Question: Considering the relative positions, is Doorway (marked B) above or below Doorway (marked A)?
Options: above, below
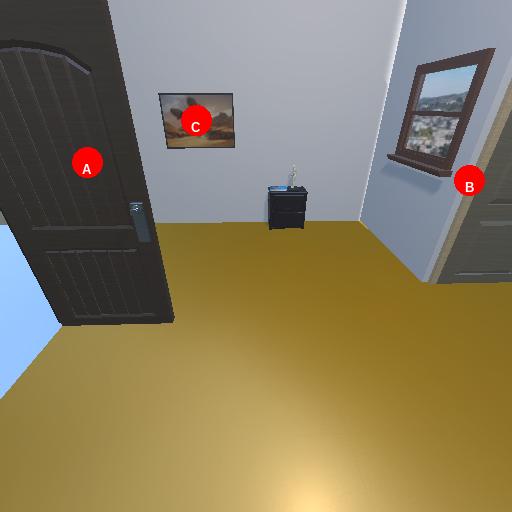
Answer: above